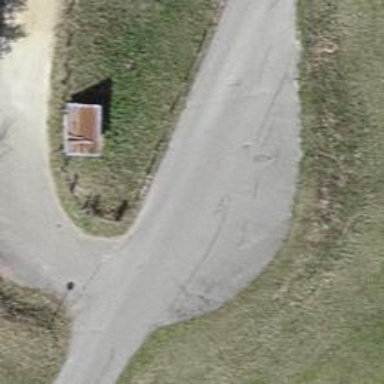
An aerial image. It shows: Passing place on the road.